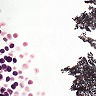
Metastatic tissue present: no